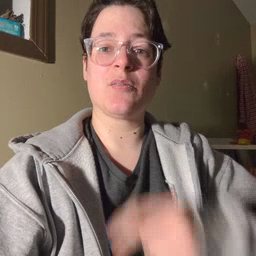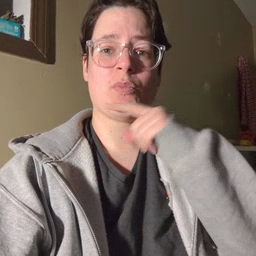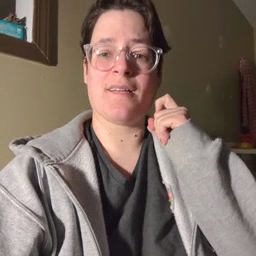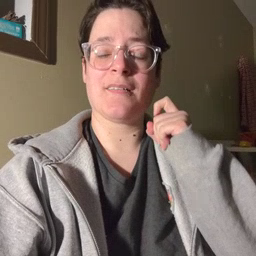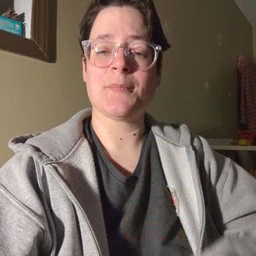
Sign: dry